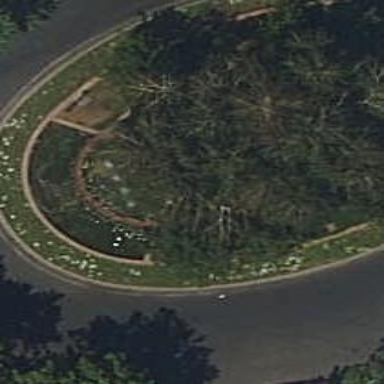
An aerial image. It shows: Fountain with kerb around it.